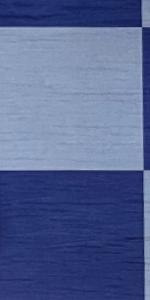
Label: Empty